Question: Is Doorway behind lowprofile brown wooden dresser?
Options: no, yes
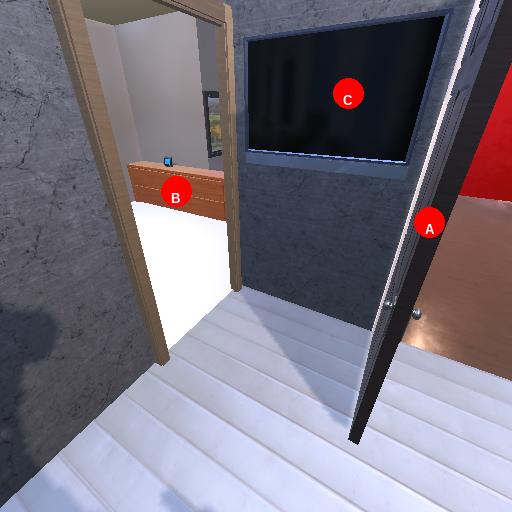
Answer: no